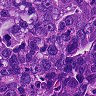
Metastatic tissue present: yes